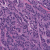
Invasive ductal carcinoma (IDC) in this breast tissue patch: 1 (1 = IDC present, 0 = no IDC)